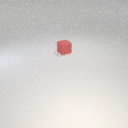
small red rubber cube